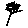
Label: flower